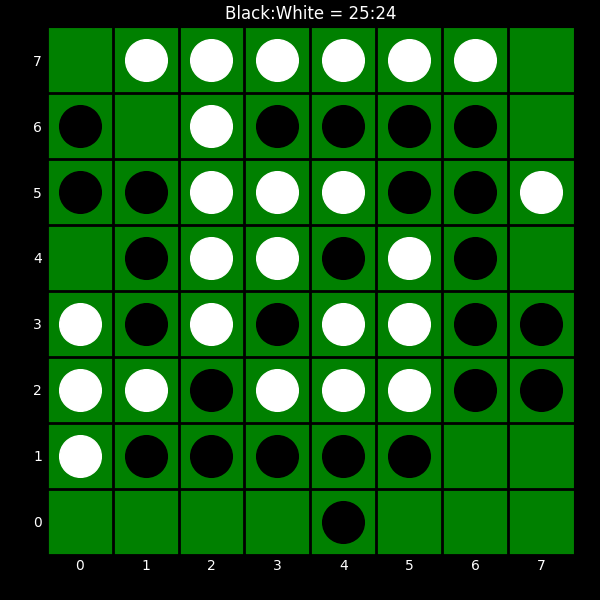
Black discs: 25
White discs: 24